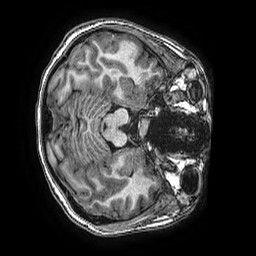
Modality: T1w
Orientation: axial
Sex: female
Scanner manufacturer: ge
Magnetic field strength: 3 T
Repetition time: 0.0077 s
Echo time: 0.003436 s